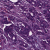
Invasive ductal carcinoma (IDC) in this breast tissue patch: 1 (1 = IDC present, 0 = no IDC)